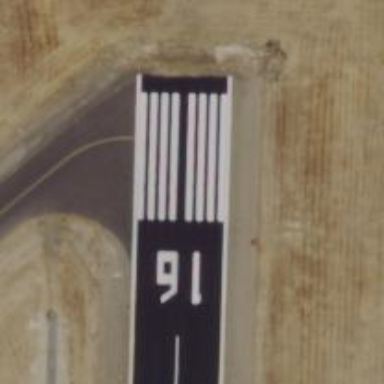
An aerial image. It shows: Runway surface made of asphalt at airport.